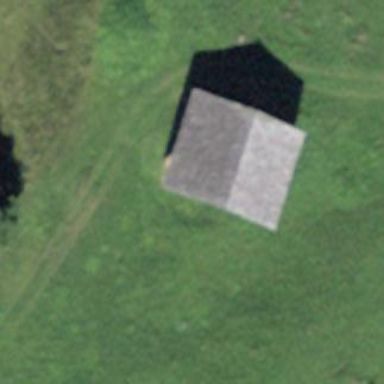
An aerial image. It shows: Rural barn.